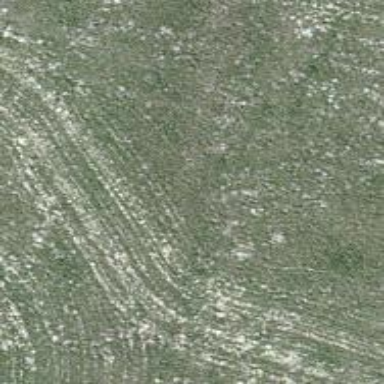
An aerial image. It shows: Grass path.